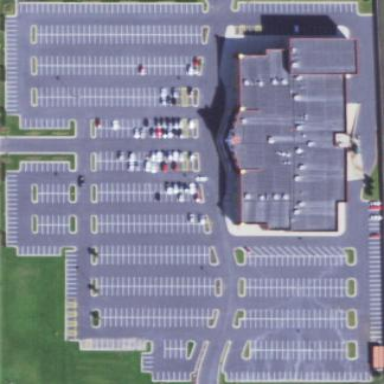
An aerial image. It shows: Parking area with surface.